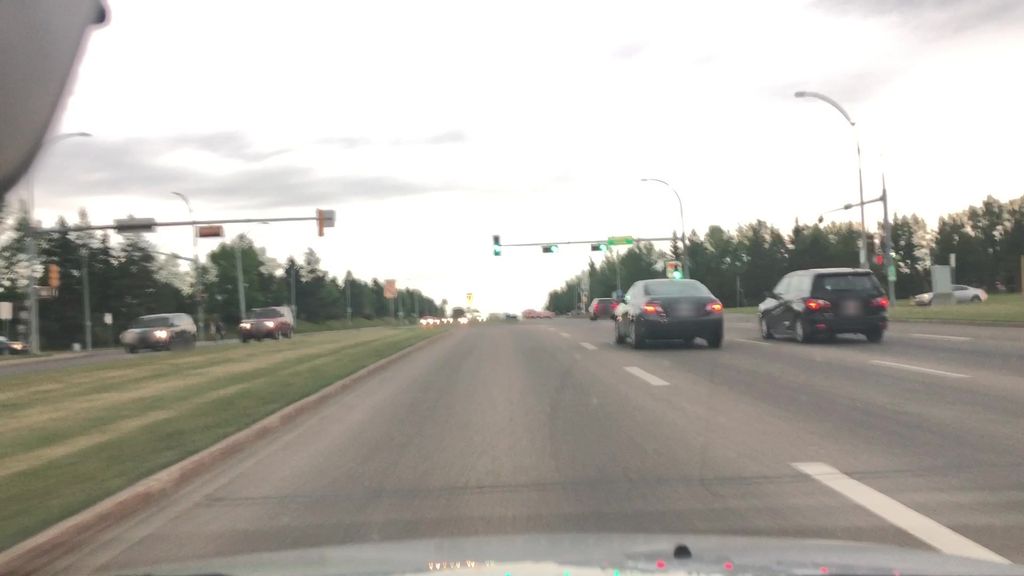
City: edmonton